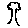
Label: tree